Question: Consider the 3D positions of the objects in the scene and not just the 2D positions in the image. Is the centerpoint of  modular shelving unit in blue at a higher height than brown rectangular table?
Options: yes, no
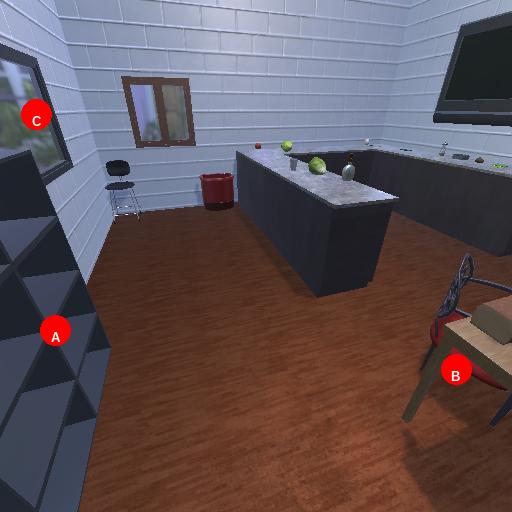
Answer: yes